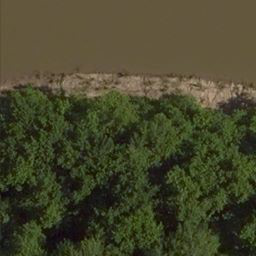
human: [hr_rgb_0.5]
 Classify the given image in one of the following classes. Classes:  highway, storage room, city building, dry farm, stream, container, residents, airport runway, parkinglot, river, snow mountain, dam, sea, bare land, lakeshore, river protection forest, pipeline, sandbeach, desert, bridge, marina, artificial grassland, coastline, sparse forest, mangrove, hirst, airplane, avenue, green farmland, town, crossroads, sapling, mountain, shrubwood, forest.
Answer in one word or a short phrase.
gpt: river protection forest